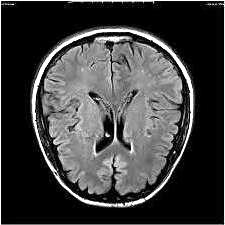
Label: notumor